Question: Today in a class Quiz this question was given in quiz. Although i solved it with 4-colors not a big deal but my teacher told me that it can be solved with three colors. I have spent several hours finding solution using three colors even on internet i have searched a lot. Can any one help me in it.
Note:This question is from book Chapter 1 Fundamental Data Structures Page:25
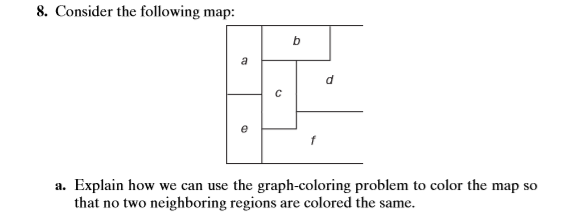
Answer: You can create a graph from the map, where the nodes will represent the regions, and there will be an edge between two nodes if their corresponding regions share a border in the map. After the transformation, the graph would look like this:
'''
b
/| / | a--c--d
| / \ |
|/ \|
e-----f
'''
Then you can apply graph-coloring algorithms on the graph.
And no, this graph cannot ne colored using three colors only. You must use a fourth color to color it completely.